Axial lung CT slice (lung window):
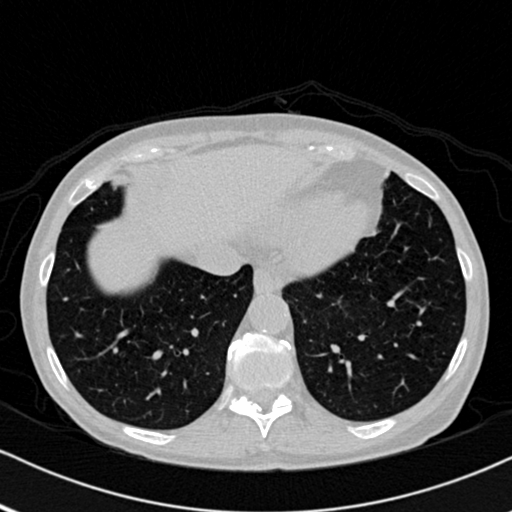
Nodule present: no